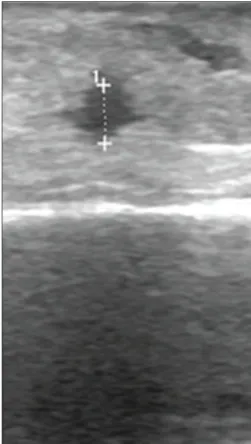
Course of a subcutaneous melanoma metastasis under combination of MEK inhibitor and T-VEC in case 1. January 2019.
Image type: radiology (ultrasound)